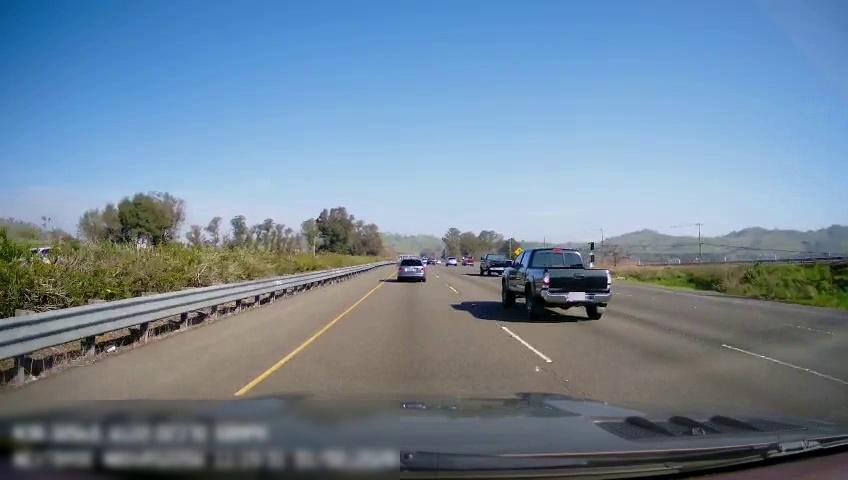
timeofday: Day
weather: Sunny
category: Drivable Space
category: Vehicles | Car
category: Vehicles | Truck
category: Vehicles | Car
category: Vehicles | Truck
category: Vehicles | SUV
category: Vehicles | Truck
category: Vehicles | SUV
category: Lanes | Current Lane
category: Lanes | Current Lane
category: Lanes | Alternate Lane
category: Lanes | Alternate Lane
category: Lanes | Alternate Lane
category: Traffic | Signs
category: Traffic | Lights